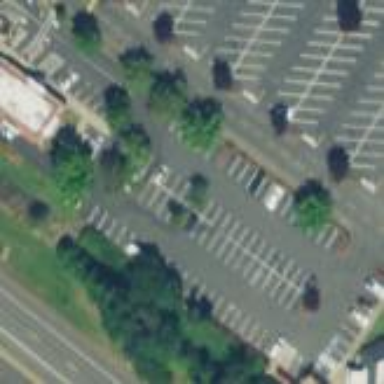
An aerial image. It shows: Parking area with surface.